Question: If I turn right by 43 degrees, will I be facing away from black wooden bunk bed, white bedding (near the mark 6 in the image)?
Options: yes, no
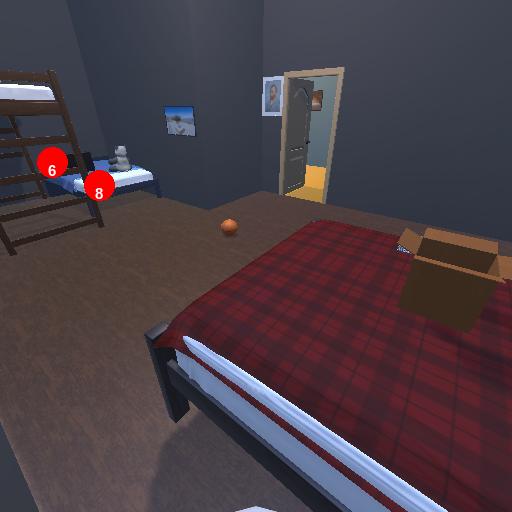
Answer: yes